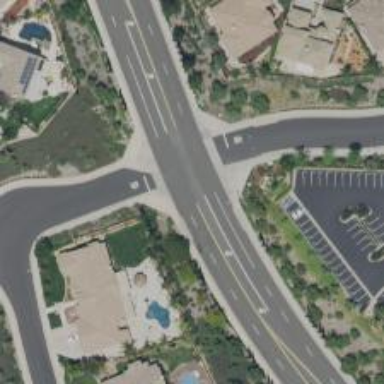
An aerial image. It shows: Unmarked crossing on the road.